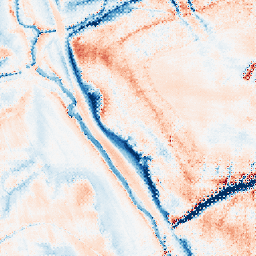
Category: multiscale
Decomposition family: dog_multiscale
Decomposition parameters: sigma_ratio: 2
n_scales: 4
base_sigma: 0.5
Upsampling method: regularized
Upsampling parameters: scale: 2
lambda_reg: 0.1
Upsampling scale: 2